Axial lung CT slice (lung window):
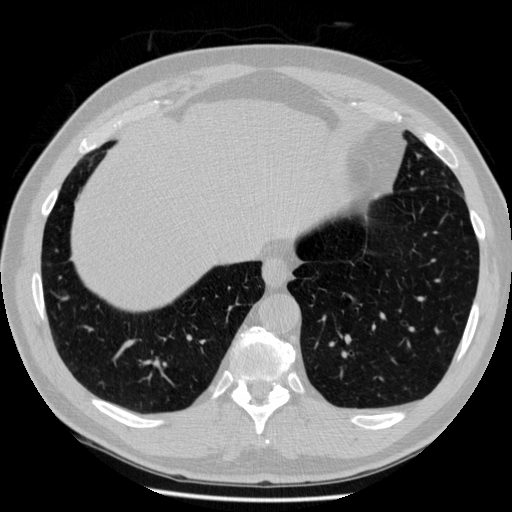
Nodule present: no